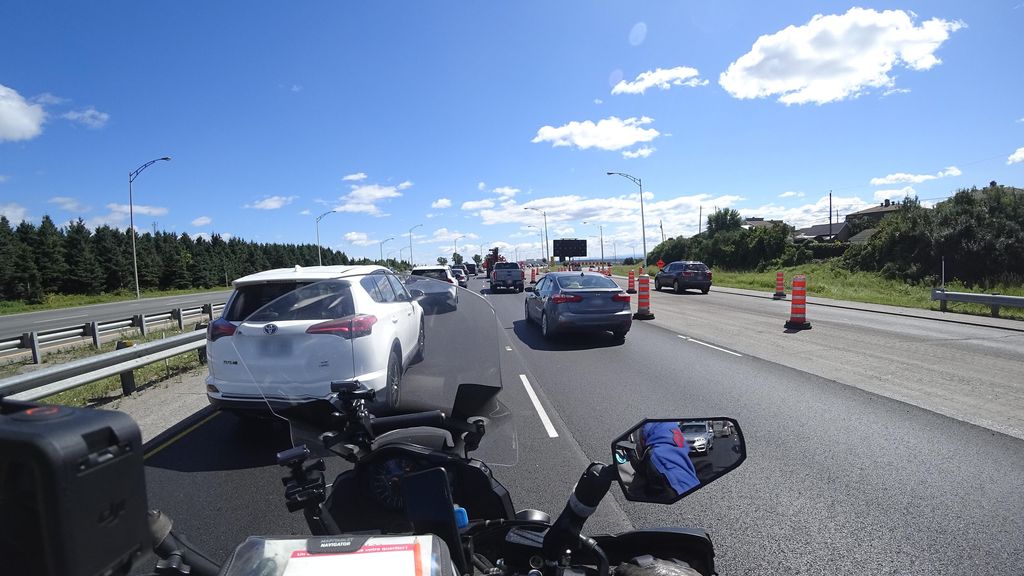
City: quebec_city